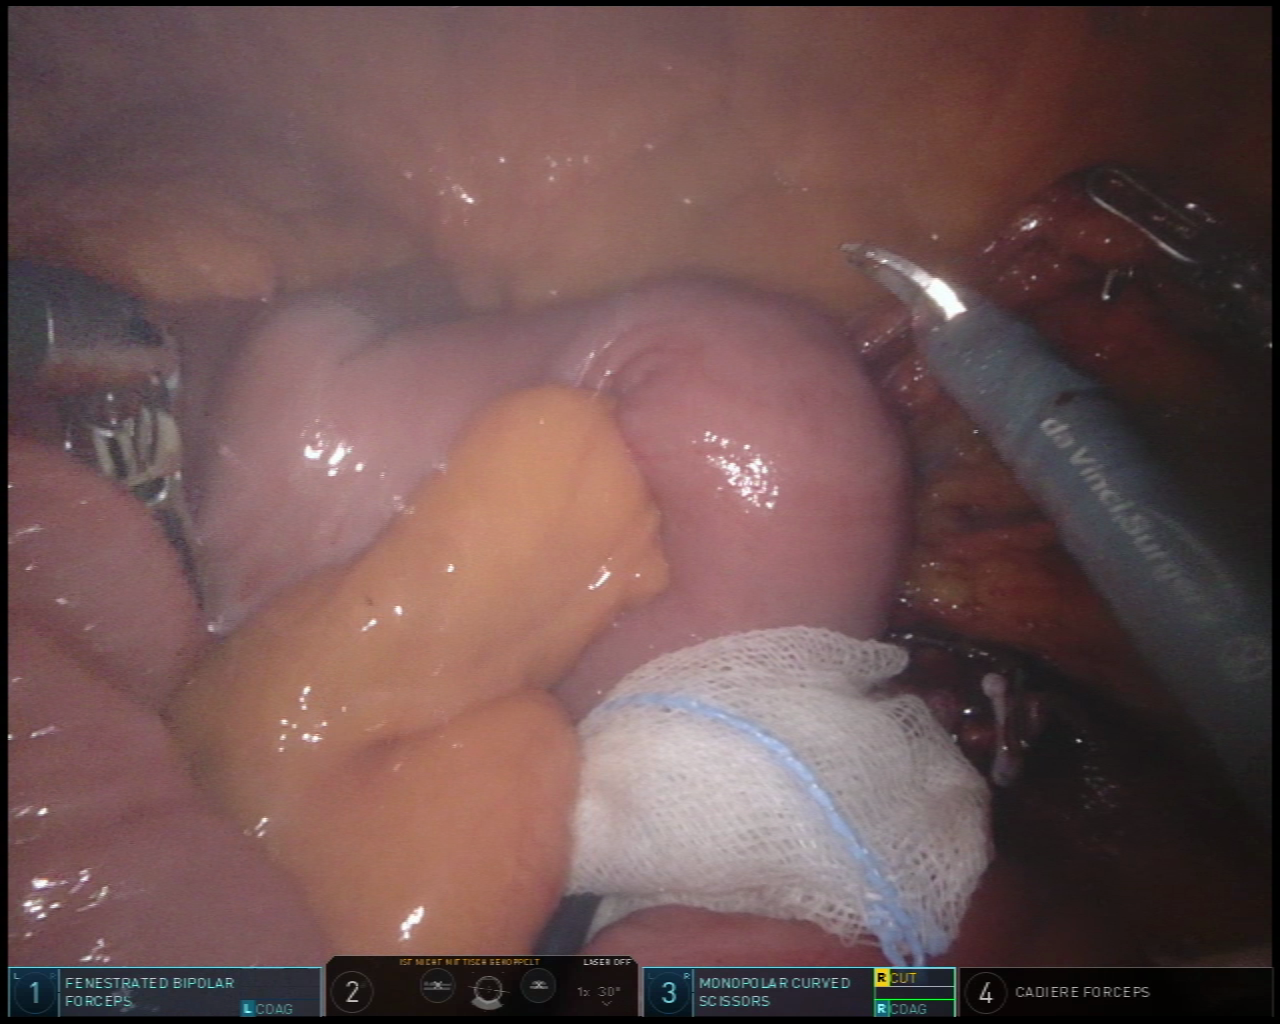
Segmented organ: intestinal_veins
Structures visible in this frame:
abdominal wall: no
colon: no
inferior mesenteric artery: no
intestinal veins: yes
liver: no
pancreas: no
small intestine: yes
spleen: no
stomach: no
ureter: no
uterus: no
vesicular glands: no